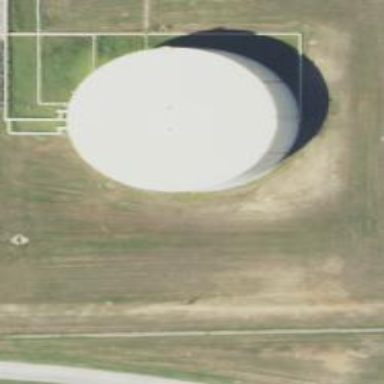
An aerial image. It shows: Building with storage tank.